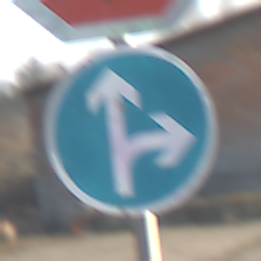
Verkehrszeichen: VorgeschriebeneFahrtrichtungGeradeausOderRechts
Zusatzzeichen oben: Stop
Umgebung: Outdoor, Suburban
Tageszeit: MorningAfternoon
Wetter: PartlyCloudy
Licht: Natural
Jahreszeit: NotSpecified
Kontrast: HighContrast